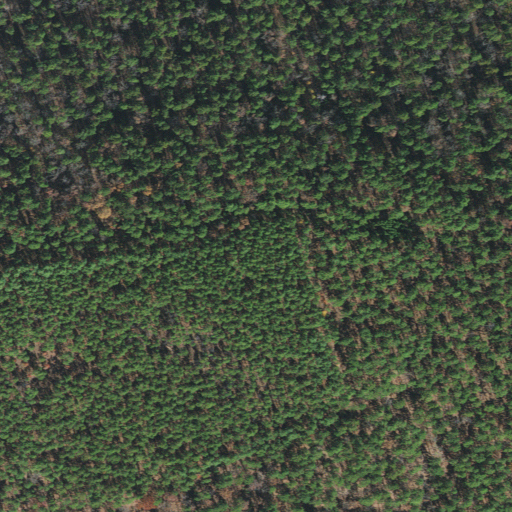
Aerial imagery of mountain in Arkansas named Peanut Mountain containing evergreen forest and mixed forest